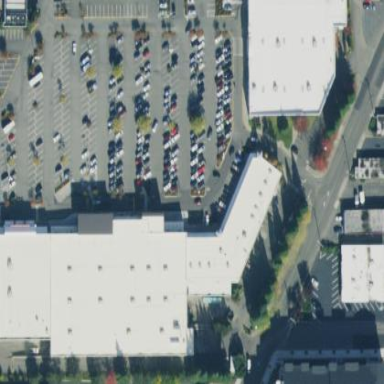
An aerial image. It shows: Retail area.